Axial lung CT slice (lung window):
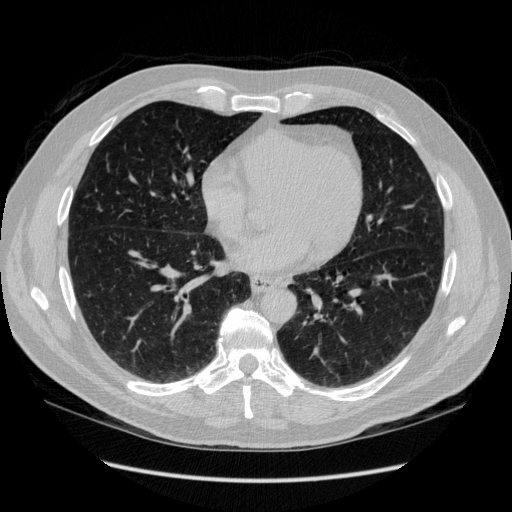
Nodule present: no